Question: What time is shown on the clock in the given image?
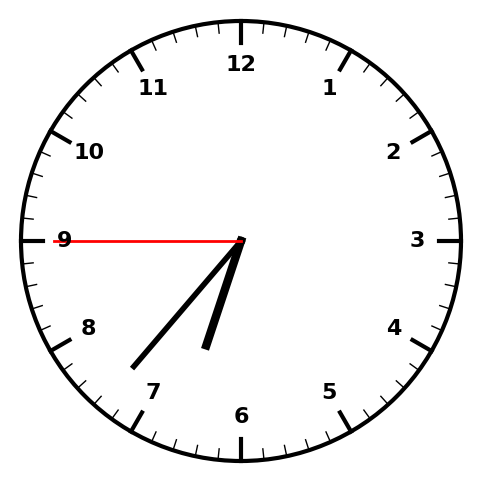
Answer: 06:36:45